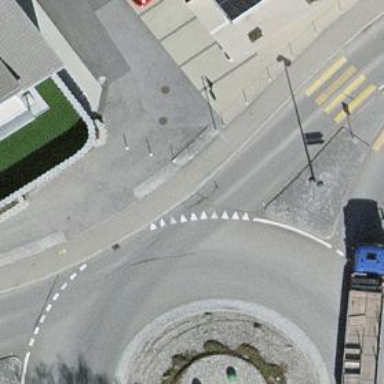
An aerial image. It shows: Road with "give way" sign.